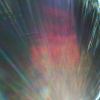
Label: sunburn